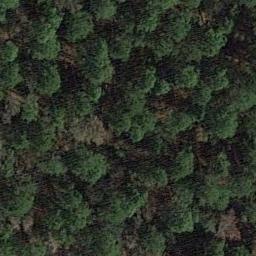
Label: forest